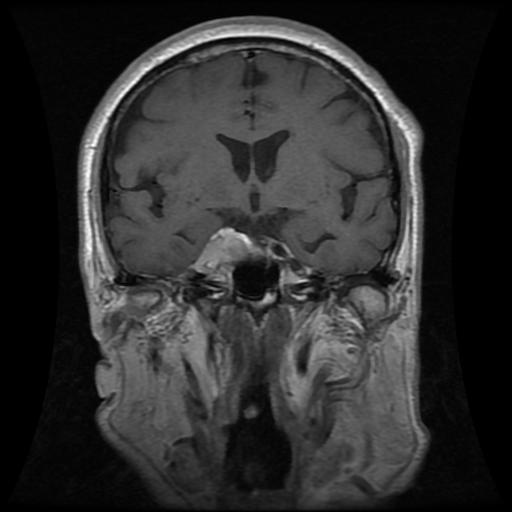
Label: meningioma